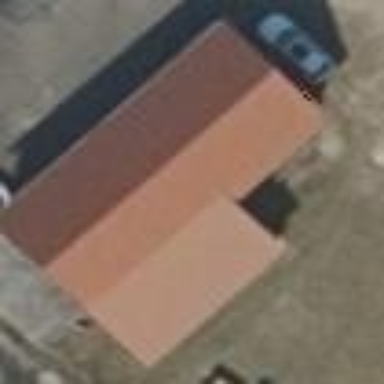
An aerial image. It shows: Building with gabled roof oriented along its structure. The roof is painted red.